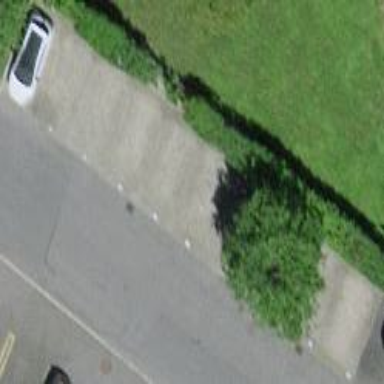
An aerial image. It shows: Street side parking area.